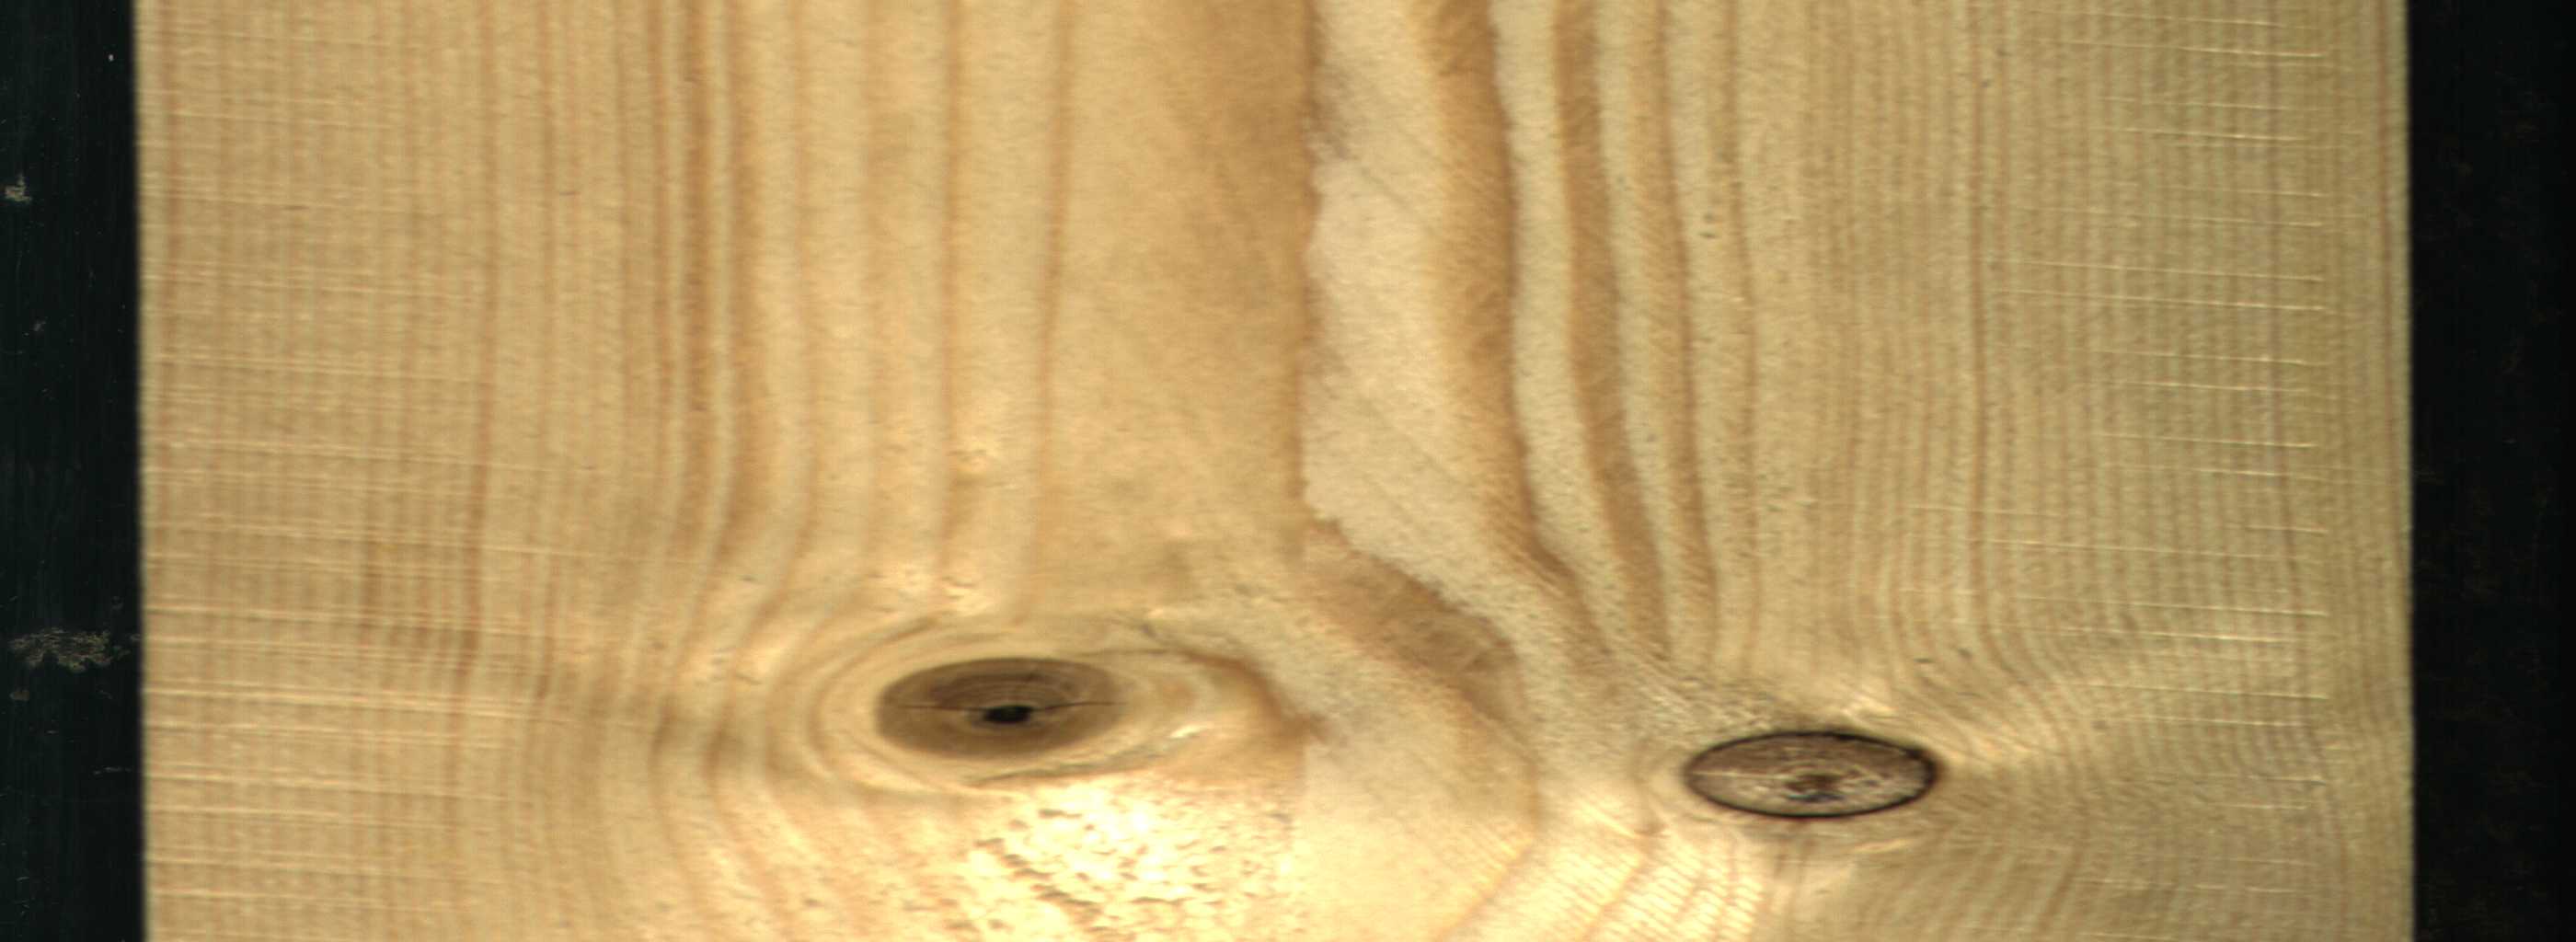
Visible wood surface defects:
Dead_Knot
Live_Knot